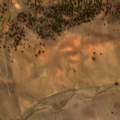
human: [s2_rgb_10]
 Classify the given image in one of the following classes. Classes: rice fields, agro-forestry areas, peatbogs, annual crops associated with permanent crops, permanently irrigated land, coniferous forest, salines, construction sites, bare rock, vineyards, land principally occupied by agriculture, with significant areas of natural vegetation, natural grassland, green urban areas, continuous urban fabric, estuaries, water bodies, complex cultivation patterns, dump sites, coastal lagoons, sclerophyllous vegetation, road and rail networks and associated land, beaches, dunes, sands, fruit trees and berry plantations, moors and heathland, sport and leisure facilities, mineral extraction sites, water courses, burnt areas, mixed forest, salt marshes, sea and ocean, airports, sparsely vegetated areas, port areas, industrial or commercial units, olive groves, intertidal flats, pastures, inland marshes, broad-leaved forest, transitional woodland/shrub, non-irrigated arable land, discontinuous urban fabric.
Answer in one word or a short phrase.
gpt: non-irrigated arable land, agro-forestry areas